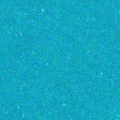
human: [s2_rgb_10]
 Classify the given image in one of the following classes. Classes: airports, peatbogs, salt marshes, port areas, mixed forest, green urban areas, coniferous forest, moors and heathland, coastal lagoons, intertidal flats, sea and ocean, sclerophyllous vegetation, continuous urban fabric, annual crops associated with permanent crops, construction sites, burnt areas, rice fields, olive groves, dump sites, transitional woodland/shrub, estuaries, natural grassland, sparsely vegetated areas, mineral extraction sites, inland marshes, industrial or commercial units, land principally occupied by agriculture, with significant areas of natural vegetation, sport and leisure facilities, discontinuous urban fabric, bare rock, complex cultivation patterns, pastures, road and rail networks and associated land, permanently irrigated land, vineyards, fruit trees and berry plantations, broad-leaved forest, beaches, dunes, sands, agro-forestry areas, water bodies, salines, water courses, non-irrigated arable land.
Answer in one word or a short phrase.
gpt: sea and ocean